Field crop: maize
Growth stage: 2
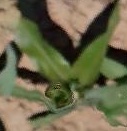
Species: maize